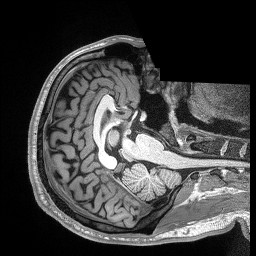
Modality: T1w
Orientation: axial